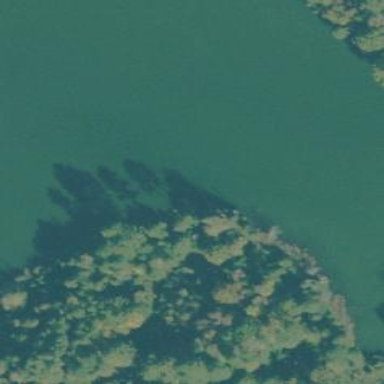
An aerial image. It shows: Lake with natural water.